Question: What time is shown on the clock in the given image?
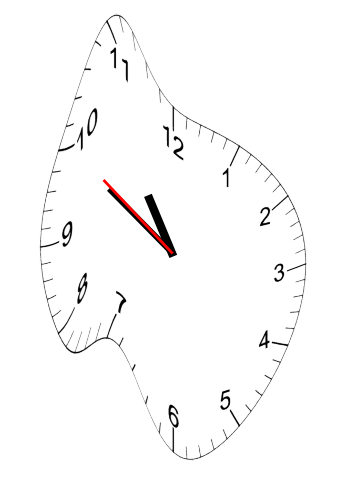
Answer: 10:49:50